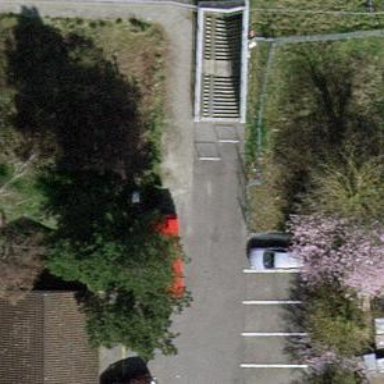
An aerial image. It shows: Cycle barrier.